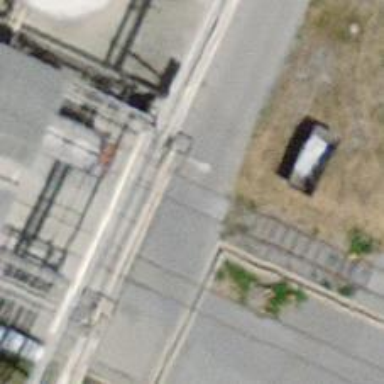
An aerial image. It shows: Level crossing along the railway.